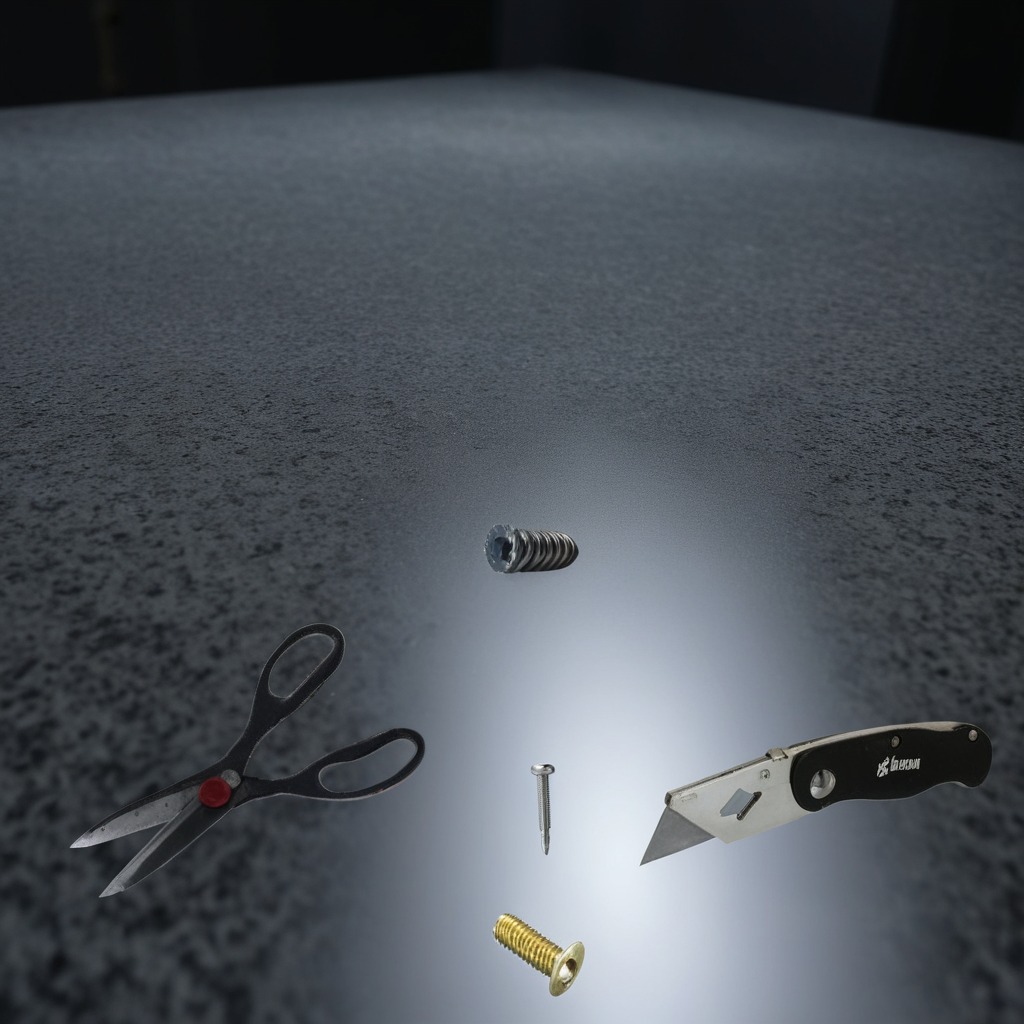
A utility knife, a metal machine screw, an iron nail, a coiled metal spring, and a pair of scissors are lying on the clean granite table inside a workshop at night.